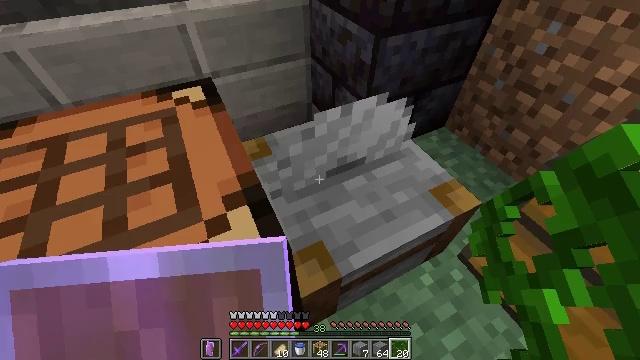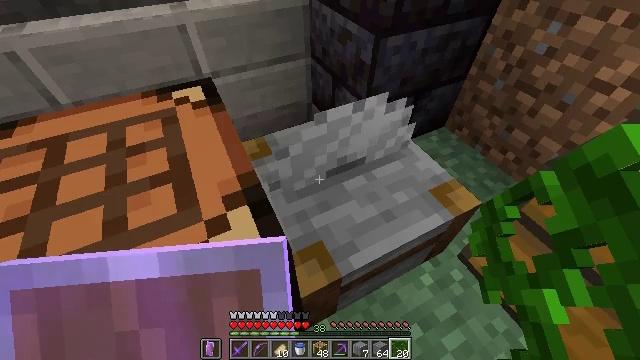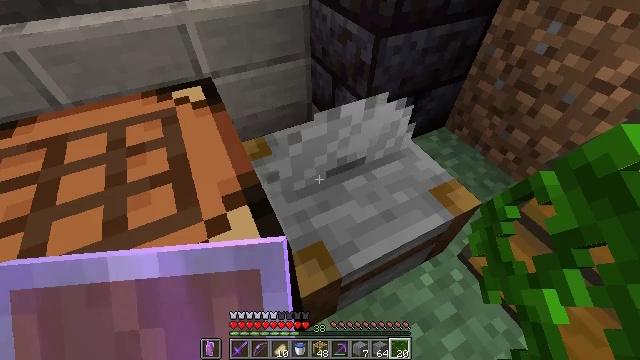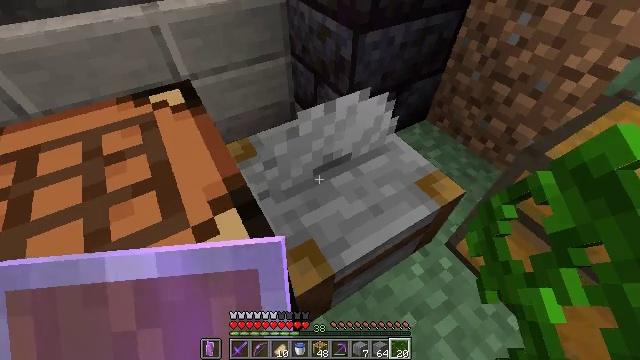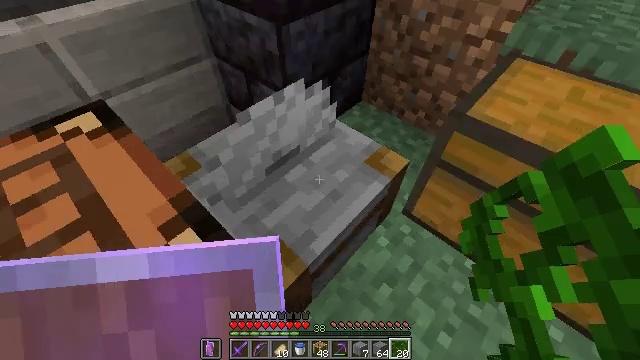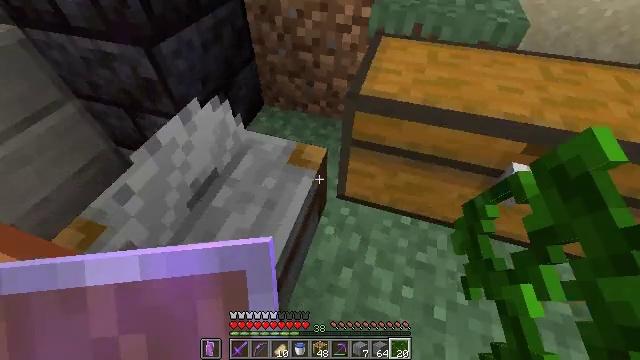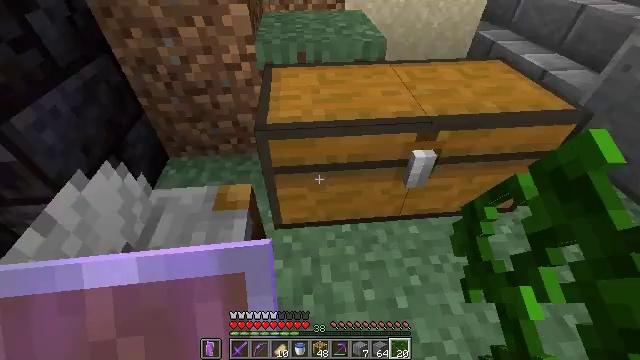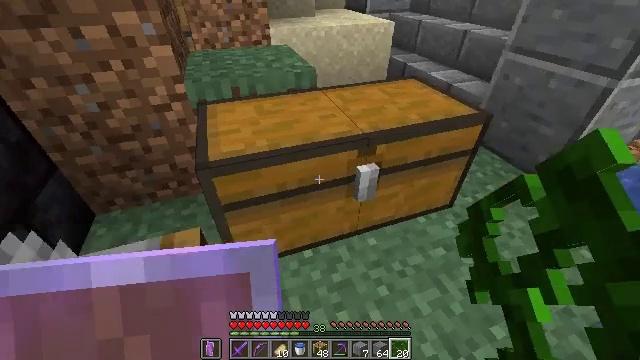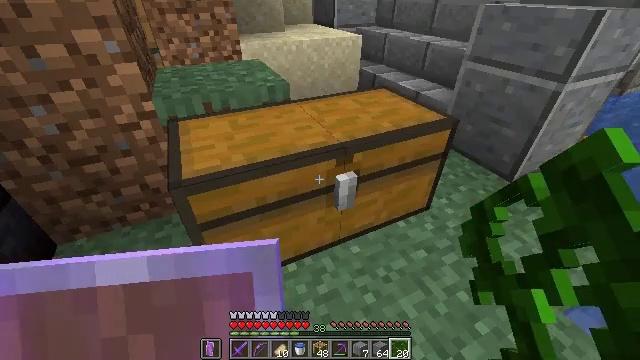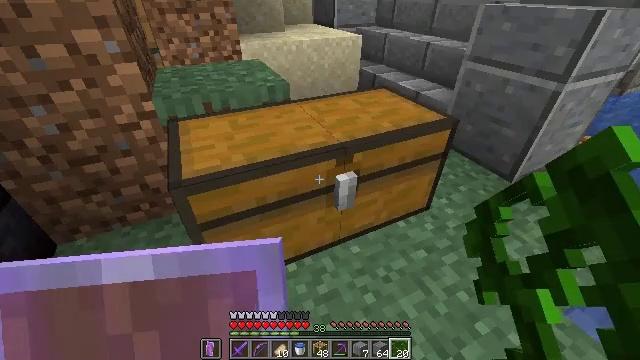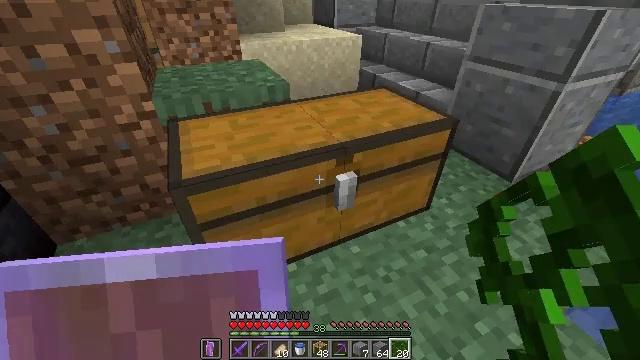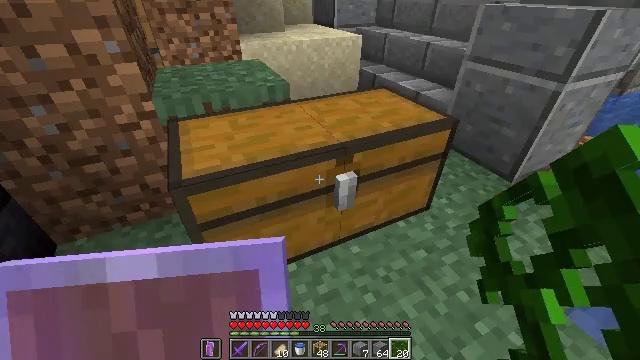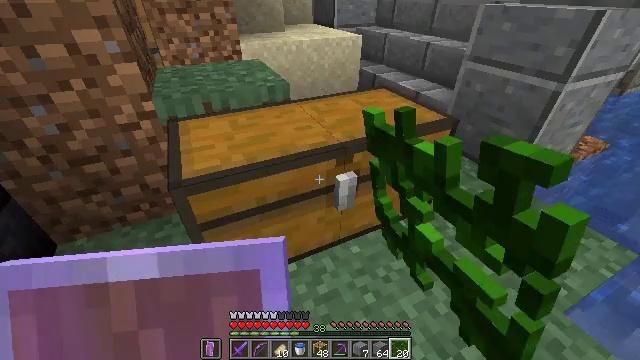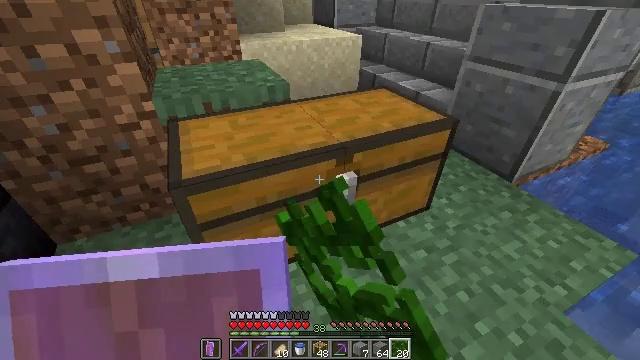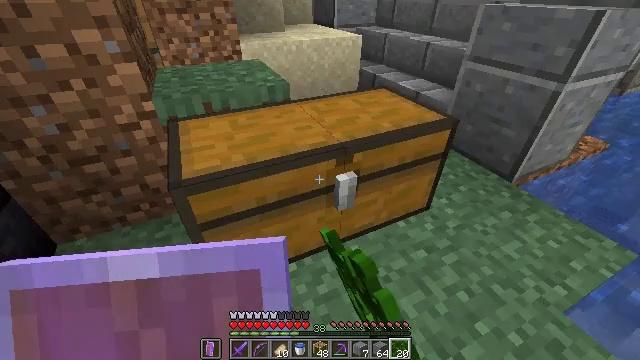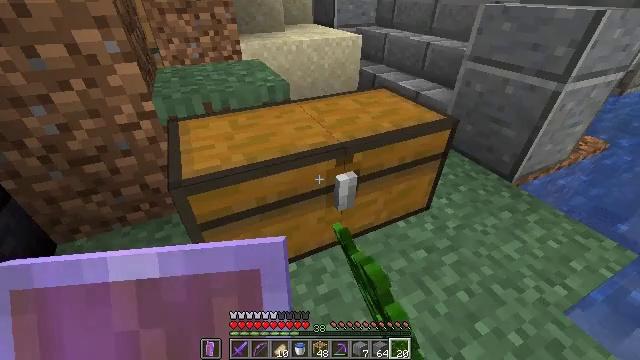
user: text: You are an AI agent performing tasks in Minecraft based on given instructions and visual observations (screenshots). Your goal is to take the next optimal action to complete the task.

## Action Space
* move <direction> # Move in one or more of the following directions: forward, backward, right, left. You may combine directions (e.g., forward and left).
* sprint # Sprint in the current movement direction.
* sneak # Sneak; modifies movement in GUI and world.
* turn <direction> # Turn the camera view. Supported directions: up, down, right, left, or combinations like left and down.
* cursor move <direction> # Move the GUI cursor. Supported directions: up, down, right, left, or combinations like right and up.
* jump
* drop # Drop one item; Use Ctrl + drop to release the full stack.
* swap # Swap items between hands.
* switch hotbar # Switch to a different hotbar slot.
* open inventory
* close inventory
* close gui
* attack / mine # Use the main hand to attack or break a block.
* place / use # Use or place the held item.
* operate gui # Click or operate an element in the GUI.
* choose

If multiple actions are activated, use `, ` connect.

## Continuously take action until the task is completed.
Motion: motion action
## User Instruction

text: craft item mossy stone bricks
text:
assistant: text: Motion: no_op
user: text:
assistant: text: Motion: no_op
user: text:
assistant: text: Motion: turn right
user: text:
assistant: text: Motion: turn right and down
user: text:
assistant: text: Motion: turn right
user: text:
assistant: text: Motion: turn right and up
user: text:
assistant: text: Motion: turn right and up
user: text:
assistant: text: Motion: turn right and up
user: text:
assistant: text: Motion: no_op
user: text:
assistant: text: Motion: no_op
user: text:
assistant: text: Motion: use / place
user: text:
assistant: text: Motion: use / place
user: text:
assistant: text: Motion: use / place
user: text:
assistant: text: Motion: no_op
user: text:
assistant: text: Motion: no_op
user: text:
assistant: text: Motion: no_op
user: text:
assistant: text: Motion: no_op
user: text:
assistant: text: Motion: no_op
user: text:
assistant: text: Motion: no_op
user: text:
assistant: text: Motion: no_op
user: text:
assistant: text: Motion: no_op
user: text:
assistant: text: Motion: no_op
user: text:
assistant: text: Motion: no_op
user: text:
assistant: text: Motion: no_op
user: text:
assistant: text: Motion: turn left
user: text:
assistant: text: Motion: turn left
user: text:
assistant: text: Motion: turn left and down
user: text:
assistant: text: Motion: turn left and down
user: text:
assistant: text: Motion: turn left and down
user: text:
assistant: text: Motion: turn left